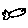
Label: fish